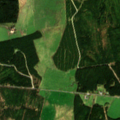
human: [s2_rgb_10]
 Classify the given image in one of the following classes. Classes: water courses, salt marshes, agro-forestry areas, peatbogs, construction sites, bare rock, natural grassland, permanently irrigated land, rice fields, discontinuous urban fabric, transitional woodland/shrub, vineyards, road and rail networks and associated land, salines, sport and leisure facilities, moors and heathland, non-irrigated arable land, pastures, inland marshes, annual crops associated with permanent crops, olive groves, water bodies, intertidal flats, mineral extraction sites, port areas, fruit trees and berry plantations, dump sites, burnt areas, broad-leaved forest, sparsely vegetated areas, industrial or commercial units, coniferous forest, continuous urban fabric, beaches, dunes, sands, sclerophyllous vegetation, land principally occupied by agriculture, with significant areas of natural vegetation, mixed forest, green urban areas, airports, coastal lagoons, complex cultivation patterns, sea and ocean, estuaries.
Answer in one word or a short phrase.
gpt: pastures, land principally occupied by agriculture, with significant areas of natural vegetation, coniferous forest